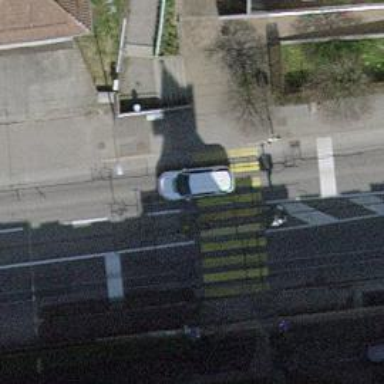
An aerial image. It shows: Secondary road with asphalt surface and trolley wires.